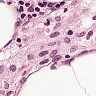
Metastatic tissue present: no